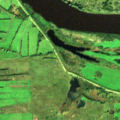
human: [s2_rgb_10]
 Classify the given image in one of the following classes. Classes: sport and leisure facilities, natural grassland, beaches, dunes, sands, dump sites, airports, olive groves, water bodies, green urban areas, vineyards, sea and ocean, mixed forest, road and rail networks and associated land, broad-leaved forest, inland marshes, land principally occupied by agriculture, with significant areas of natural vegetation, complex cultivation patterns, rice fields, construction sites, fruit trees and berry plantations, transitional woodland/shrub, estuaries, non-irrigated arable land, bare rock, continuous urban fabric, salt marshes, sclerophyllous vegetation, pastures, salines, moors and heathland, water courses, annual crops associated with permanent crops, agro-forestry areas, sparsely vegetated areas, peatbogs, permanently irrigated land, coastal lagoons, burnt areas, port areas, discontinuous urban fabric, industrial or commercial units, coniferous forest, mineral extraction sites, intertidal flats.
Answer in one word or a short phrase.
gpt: pastures, land principally occupied by agriculture, with significant areas of natural vegetation, water courses